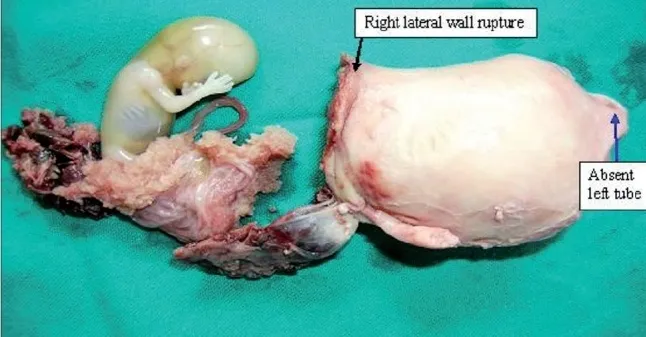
A right lateral wall uterine rupture and ~ 14 weeks foetus with the placenta.
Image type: medical_photograph (other_medical_photograph)